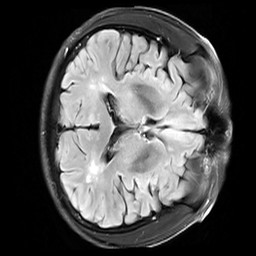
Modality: FLAIR
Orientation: axial
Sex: male
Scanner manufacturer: siemens
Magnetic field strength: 3 T
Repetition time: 10 s
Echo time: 0.09 s